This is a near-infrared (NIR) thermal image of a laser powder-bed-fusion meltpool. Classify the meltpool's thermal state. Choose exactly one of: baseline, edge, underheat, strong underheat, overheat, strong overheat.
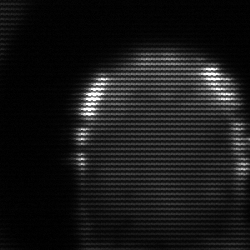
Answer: edge